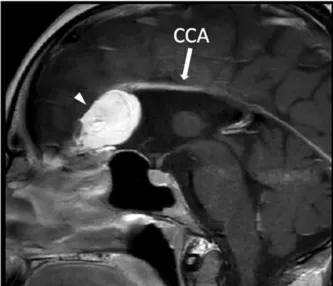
In the sagittal the corpus callosum agenesis. In our patient, indicated with white arrow. In D an arrowhead indicates a hyperintense lesion on the left frontal lobe consistent with intracranial teratoma. CCA: corpus callosum agenesis. Of note, the control subject is a female patient that performed MRI as follow-up radiological evaluation in the context of a clinical history of non-functioning pituitary adenoma, which underwent successful transsphenoidal neurosurgery.
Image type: radiology (mri)